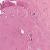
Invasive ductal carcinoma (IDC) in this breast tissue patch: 0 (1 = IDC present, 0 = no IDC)